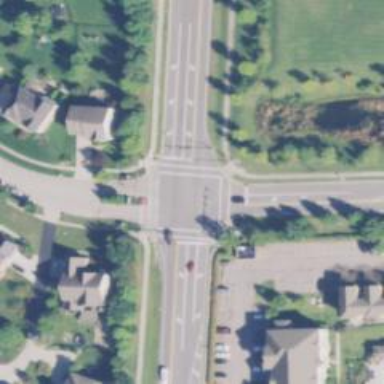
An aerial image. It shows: Crossing with line markings on the road.